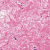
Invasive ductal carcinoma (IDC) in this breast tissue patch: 0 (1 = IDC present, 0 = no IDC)